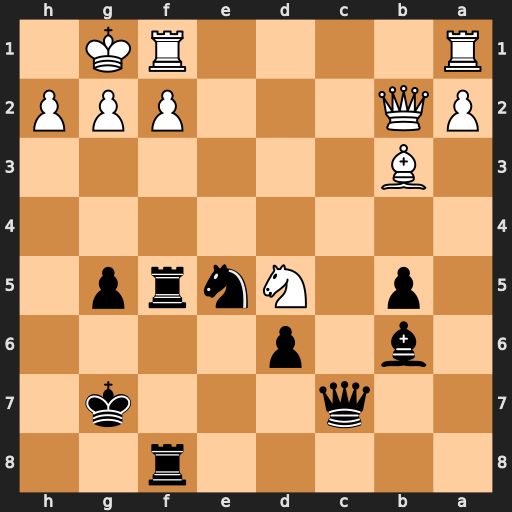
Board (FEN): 5r2/2q3k1/1b1p4/1p1Nnrp1/8/1B6/PQ3PPP/R4RK1
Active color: b
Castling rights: -
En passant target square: -
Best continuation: Rxf2 Rxf2 Rxf2 Qxf2 Bxf2+